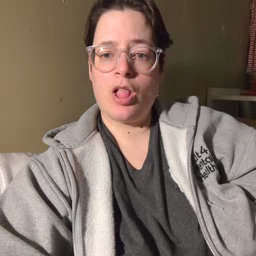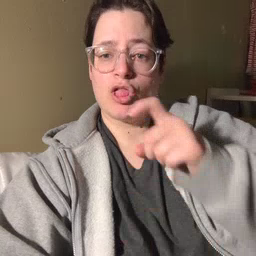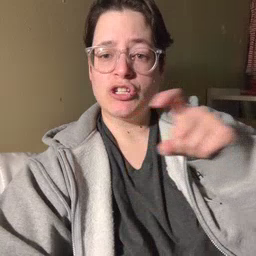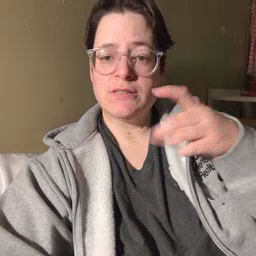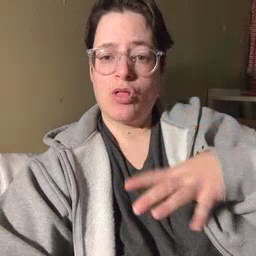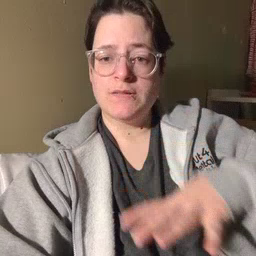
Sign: closet